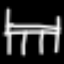
Label: bed